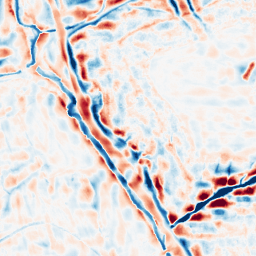
Category: wavelet
Decomposition family: wavelet_dwt
Decomposition parameters: wavelet: db4
level: 4
Upsampling method: cubic_mitchell
Upsampling parameters: scale: 2
Upsampling scale: 2